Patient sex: M
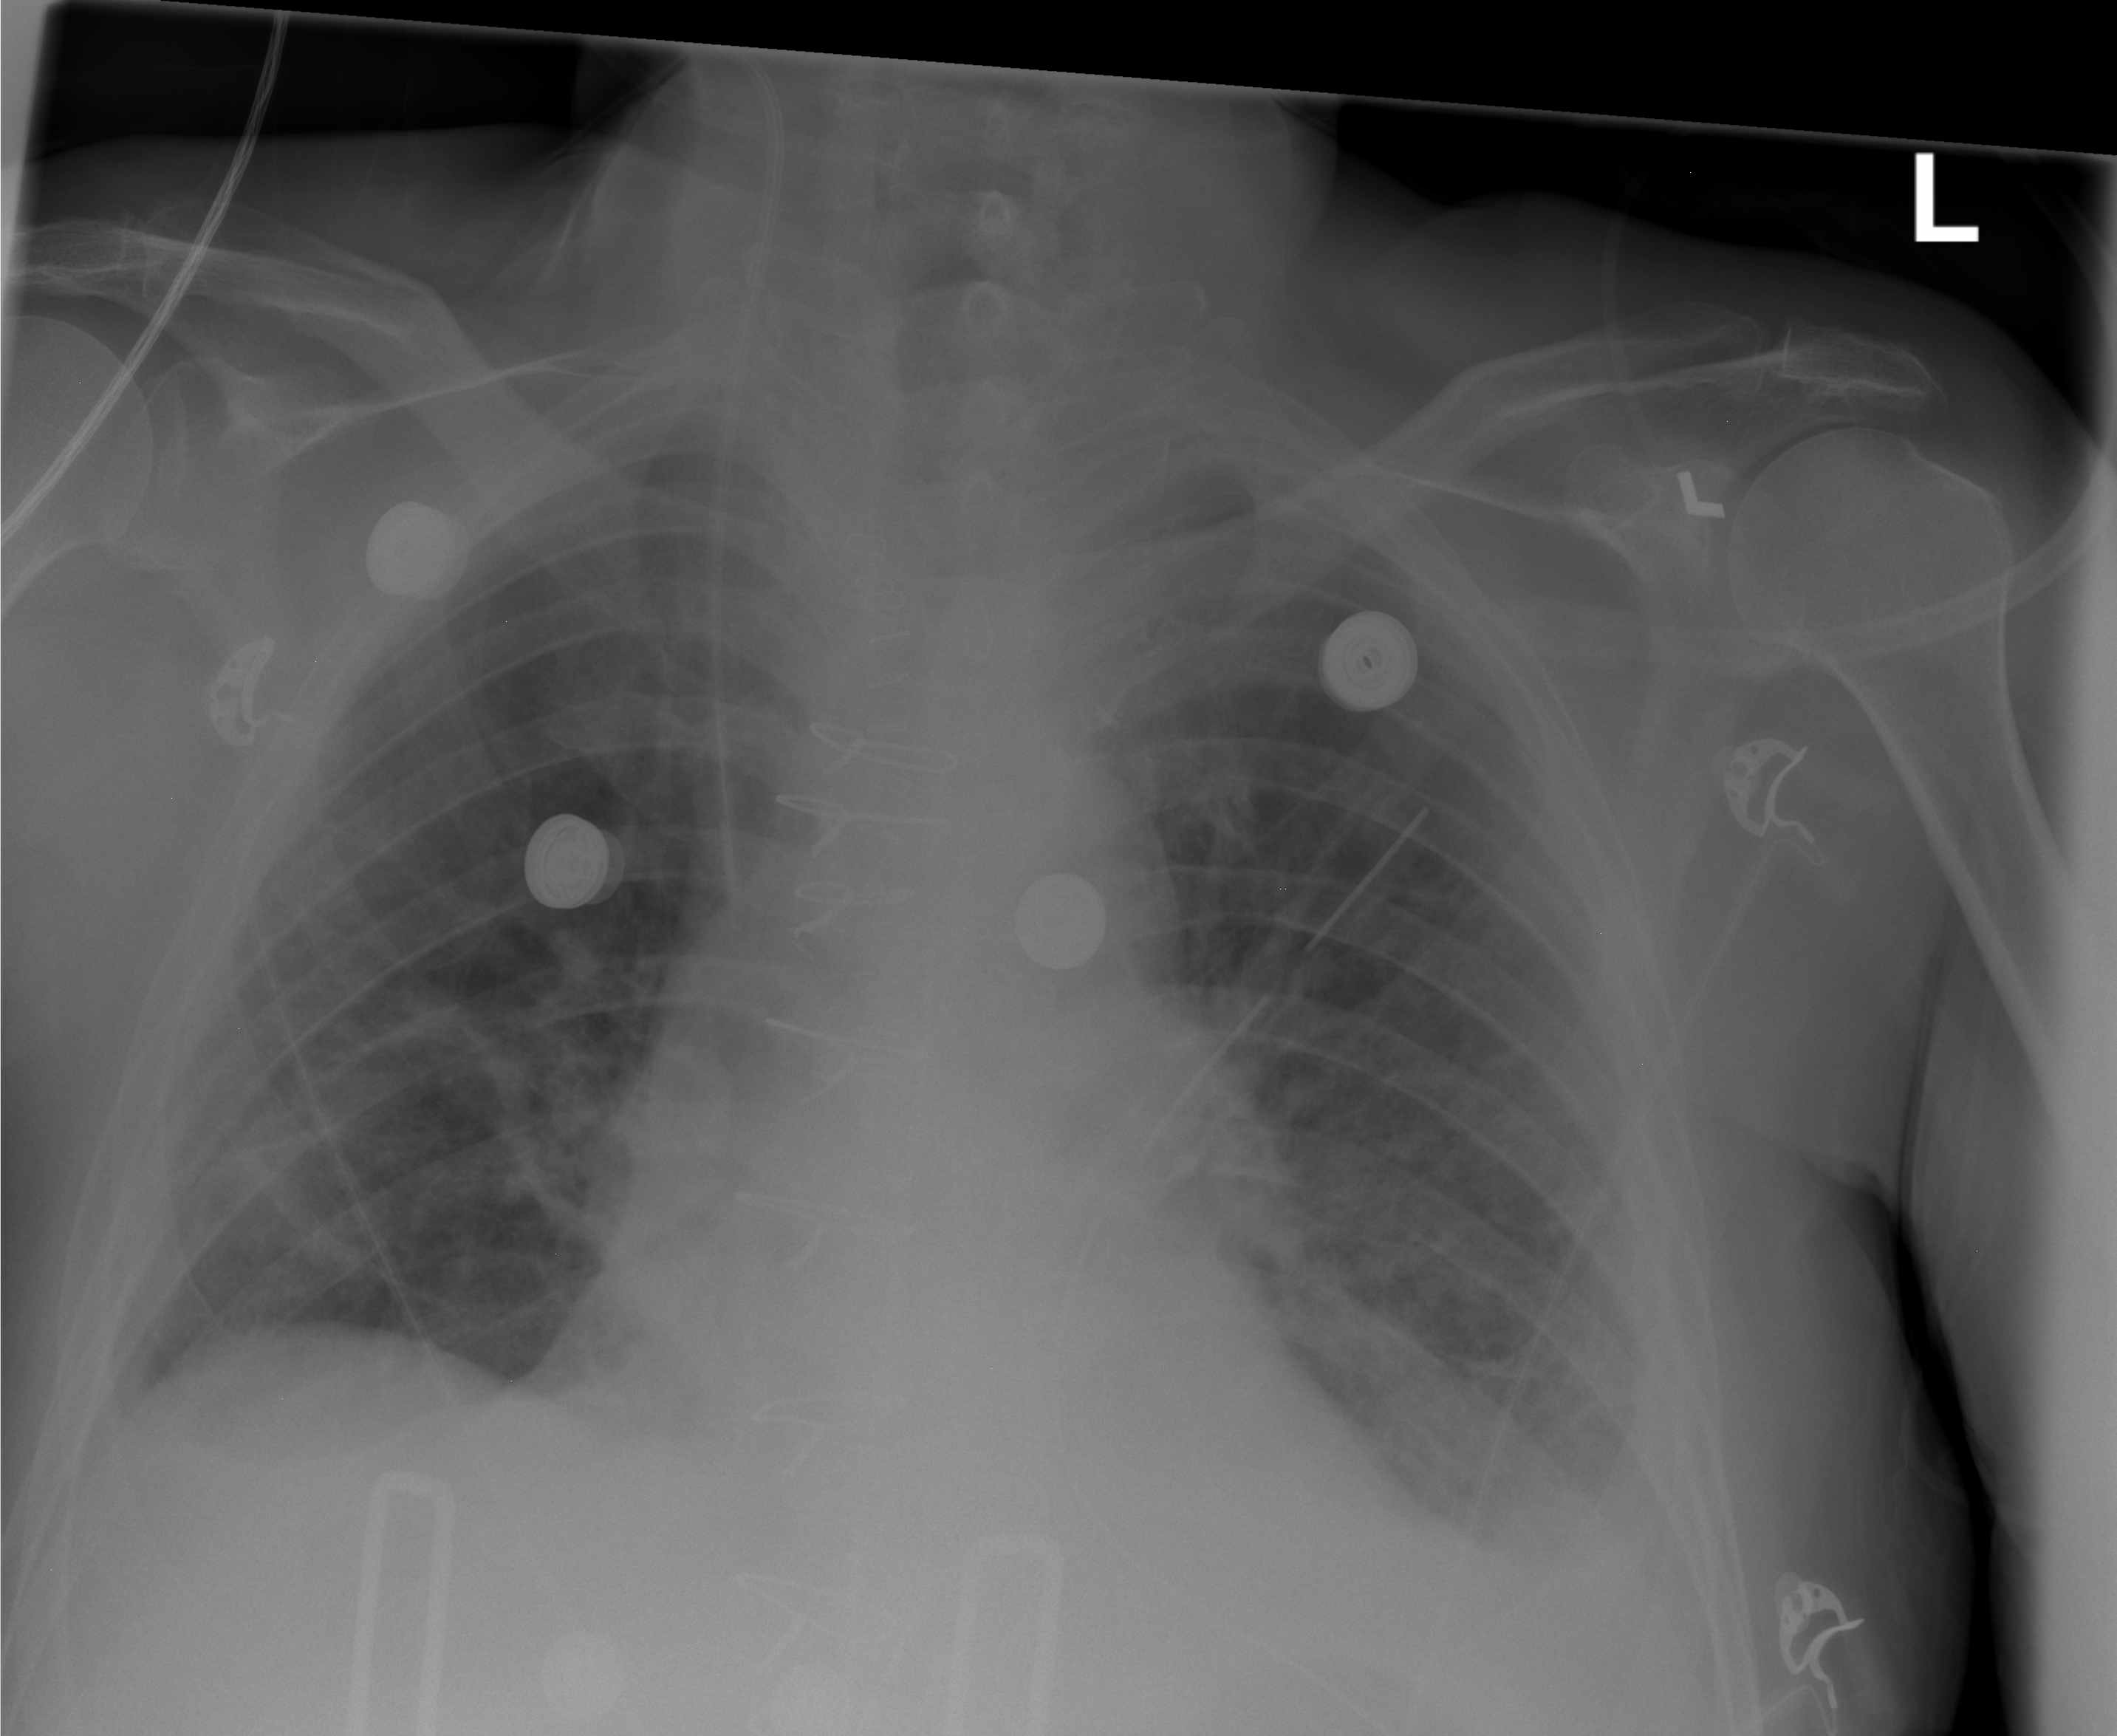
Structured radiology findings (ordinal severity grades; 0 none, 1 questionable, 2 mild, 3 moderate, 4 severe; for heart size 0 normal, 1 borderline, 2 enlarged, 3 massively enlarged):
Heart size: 1
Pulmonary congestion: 0
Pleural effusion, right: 2
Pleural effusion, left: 2
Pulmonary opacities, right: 0
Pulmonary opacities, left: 0
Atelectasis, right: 2
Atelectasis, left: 2